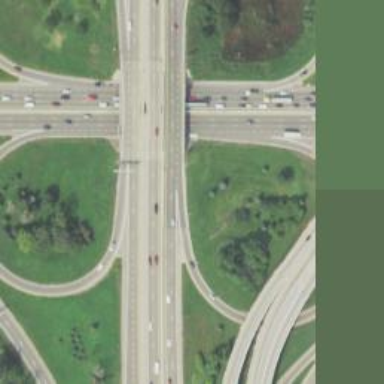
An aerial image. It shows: Motorway junction.